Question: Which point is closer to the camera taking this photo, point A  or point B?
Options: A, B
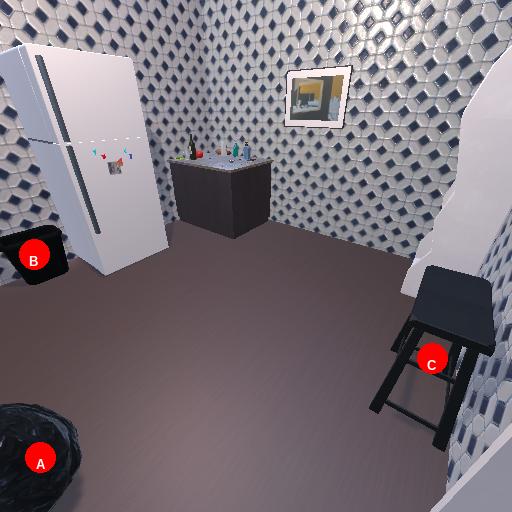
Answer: A